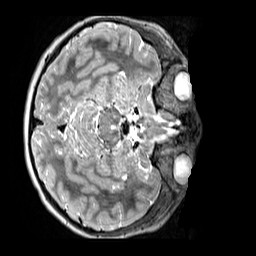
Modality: T2w
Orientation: axial
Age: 9
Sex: male
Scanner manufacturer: siemens
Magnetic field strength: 3 T
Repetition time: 3.2 s
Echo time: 0.408 s